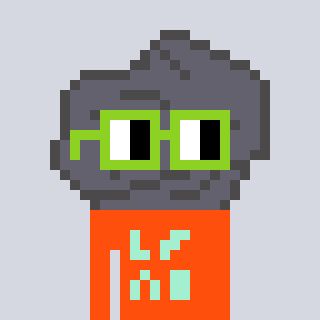
a pixel art character with square light green glasses, a rock-shaped head and a orange-colored body on a cool background